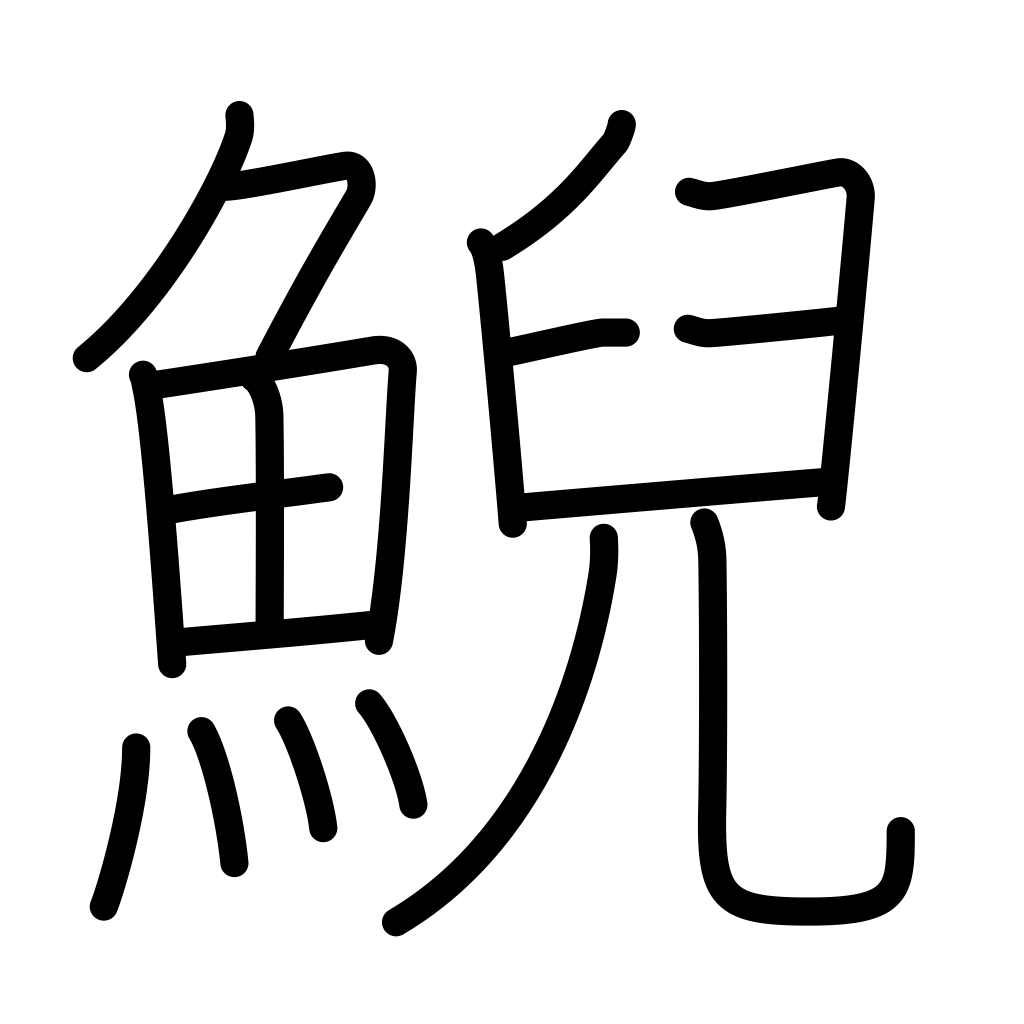
Meaning: salamander, female whale, small fish, old person's teeth